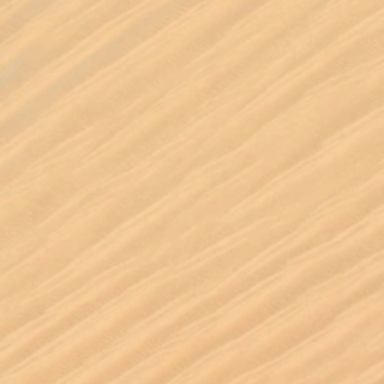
Some parallel ripples are in a piece of yellow desert .